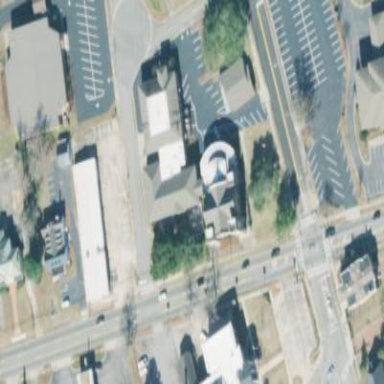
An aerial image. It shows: Building that serves as place of worship.